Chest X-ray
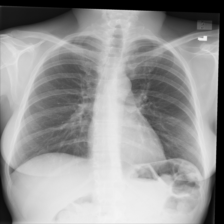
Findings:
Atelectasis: negative
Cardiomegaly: negative
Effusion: negative
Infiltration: negative
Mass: negative
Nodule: negative
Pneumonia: negative
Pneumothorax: negative
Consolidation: negative
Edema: negative
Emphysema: negative
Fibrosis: negative
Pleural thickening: negative
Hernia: negative